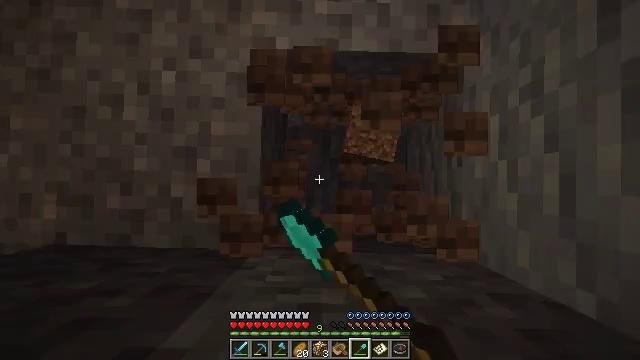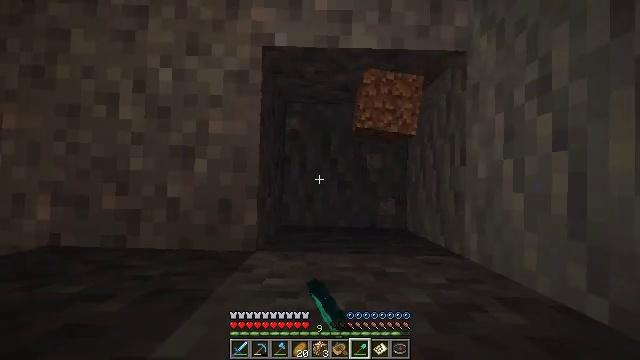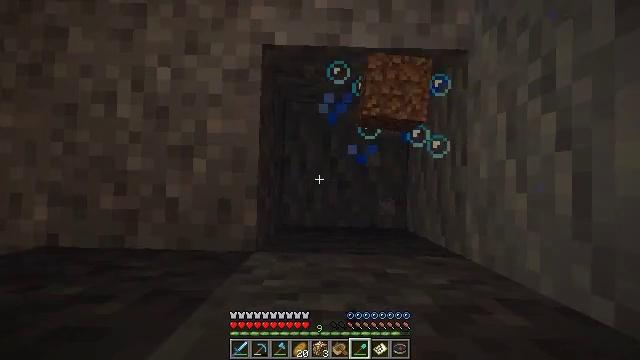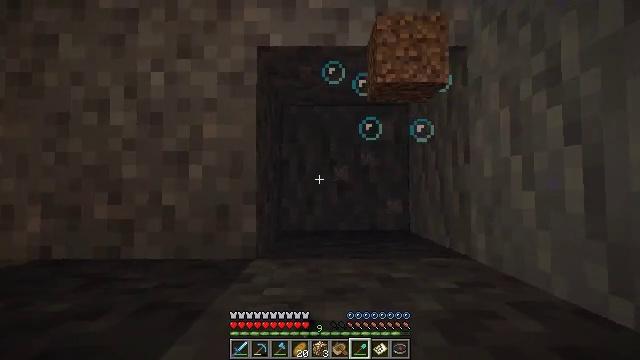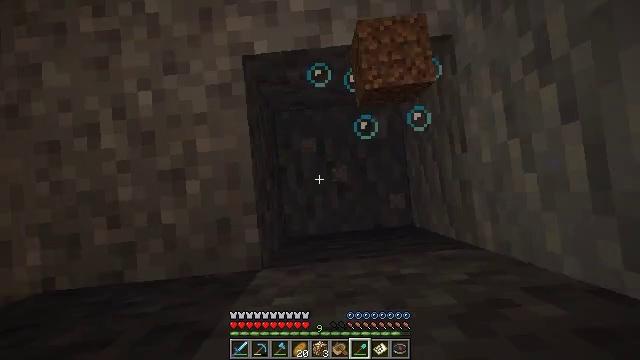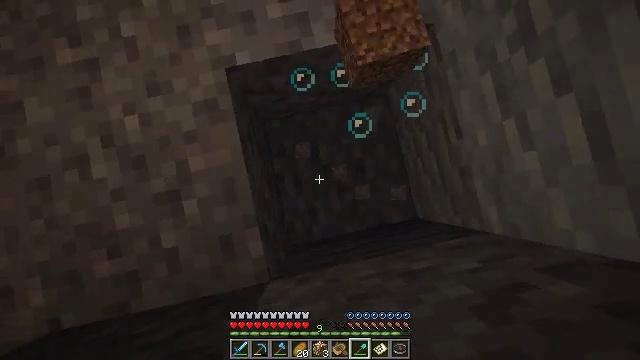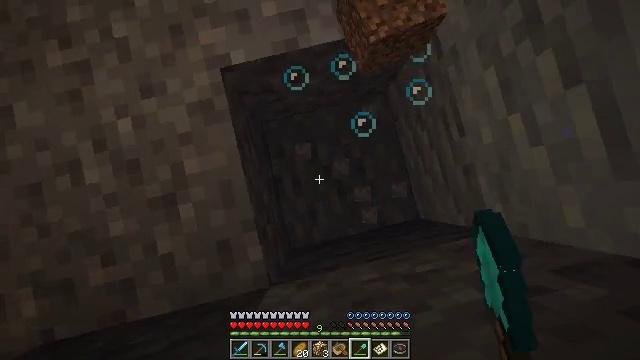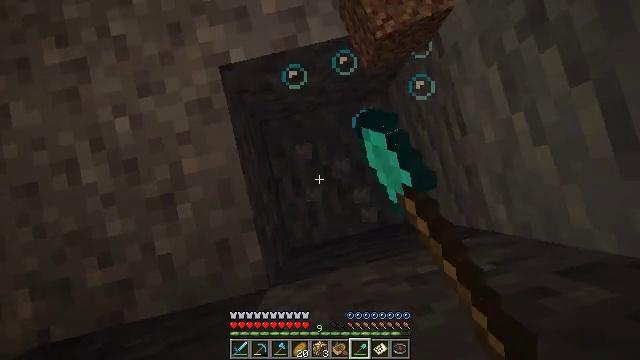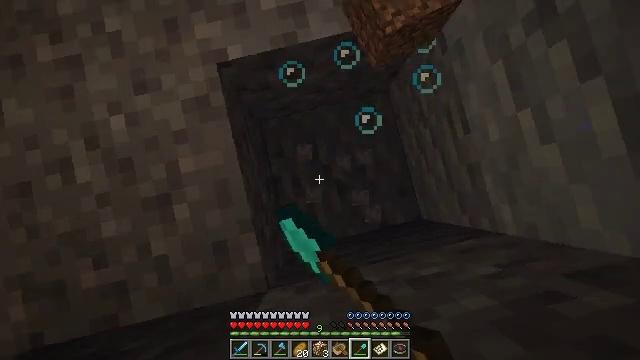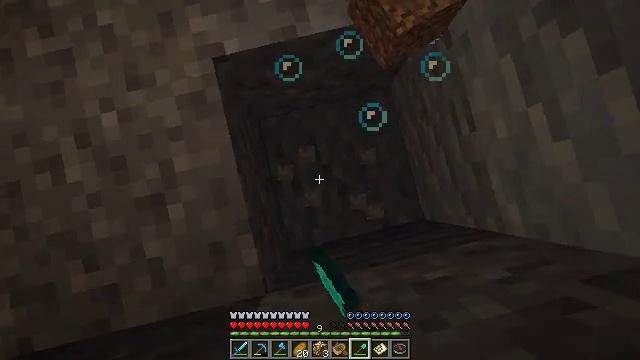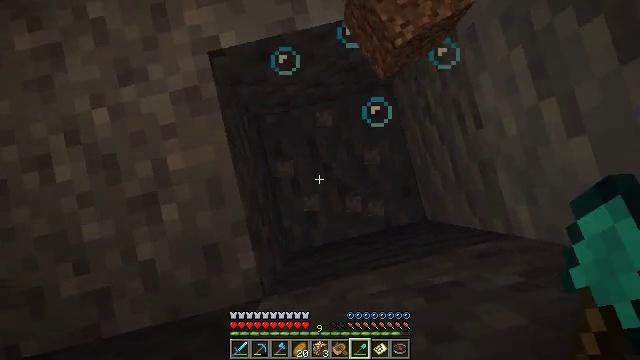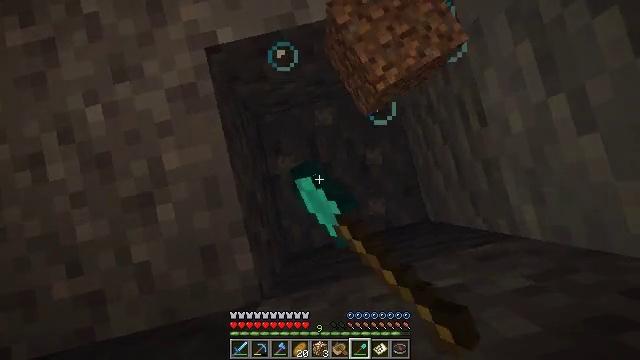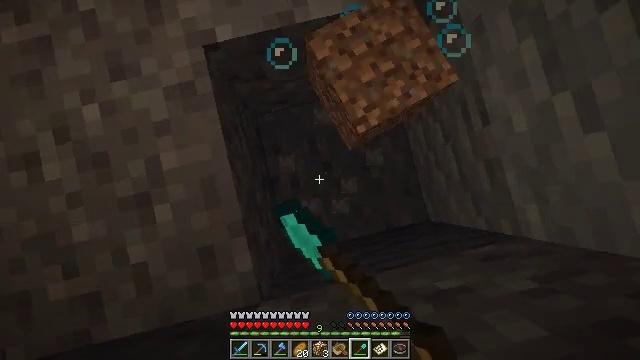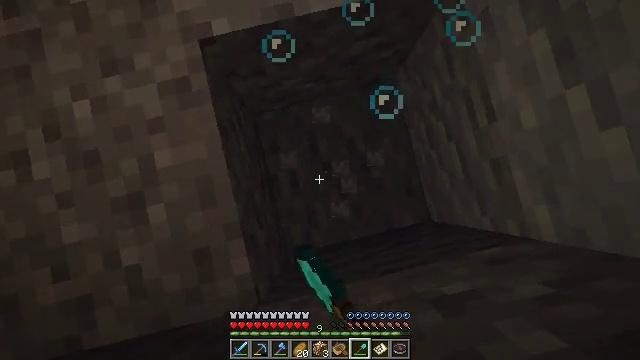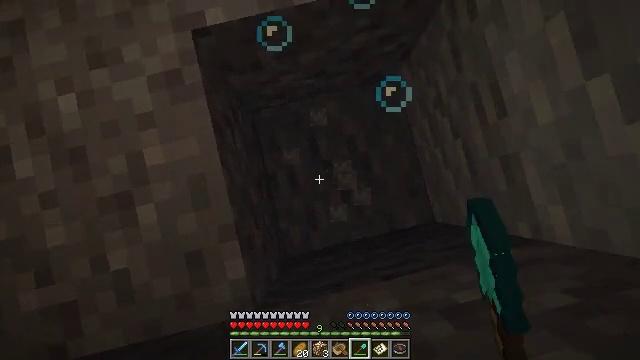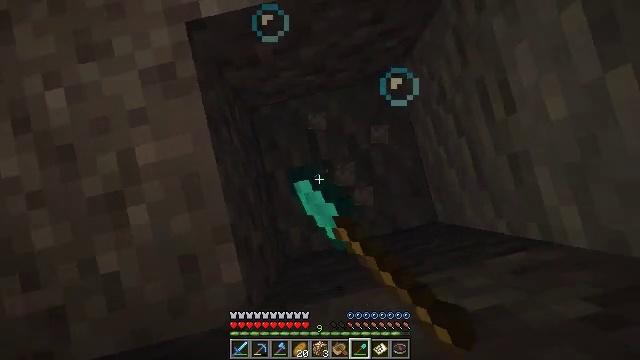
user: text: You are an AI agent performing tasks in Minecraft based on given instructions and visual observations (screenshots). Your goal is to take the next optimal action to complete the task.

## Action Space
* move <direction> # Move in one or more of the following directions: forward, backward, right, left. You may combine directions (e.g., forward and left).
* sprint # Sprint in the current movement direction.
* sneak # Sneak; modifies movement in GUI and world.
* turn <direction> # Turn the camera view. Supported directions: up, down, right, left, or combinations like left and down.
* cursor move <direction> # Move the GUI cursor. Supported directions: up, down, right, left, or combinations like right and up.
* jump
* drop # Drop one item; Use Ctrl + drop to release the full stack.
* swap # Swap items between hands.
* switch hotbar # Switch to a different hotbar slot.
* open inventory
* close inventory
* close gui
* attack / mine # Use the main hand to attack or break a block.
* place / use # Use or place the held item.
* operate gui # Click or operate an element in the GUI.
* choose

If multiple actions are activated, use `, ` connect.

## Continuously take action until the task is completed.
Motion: motion action
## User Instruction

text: Left click the dark oak door to mine it.
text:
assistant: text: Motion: attack / mine
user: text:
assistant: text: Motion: attack / mine
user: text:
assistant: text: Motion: turn right, attack / mine
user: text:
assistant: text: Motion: turn right, attack / mine
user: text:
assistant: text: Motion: turn right, attack / mine
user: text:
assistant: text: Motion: turn right, attack / mine
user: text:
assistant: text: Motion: attack / mine
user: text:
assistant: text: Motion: attack / mine
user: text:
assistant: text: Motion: attack / mine
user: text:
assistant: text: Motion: attack / mine
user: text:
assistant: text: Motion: attack / mine
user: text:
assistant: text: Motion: attack / mine
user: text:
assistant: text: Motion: attack / mine
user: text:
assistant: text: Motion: attack / mine
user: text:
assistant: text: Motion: attack / mine
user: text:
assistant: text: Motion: attack / mine
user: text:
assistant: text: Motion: attack / mine
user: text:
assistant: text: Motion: attack / mine
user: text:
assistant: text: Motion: attack / mine
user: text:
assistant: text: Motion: attack / mine
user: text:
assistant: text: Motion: attack / mine
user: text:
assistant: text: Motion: attack / mine
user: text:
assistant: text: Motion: attack / mine
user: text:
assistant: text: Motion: attack / mine
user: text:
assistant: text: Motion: attack / mine
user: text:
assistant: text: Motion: attack / mine
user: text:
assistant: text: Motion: attack / mine
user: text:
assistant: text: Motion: attack / mine
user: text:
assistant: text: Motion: attack / mine
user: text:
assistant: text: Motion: attack / mine